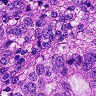
Metastatic tissue present: yes